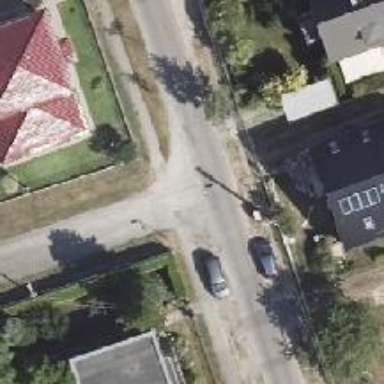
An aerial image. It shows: Smooth asphalt road in residential area.